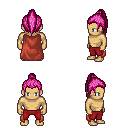
a pixel art fantasy rpg character, male body template, human, tanned skin, maroon cape, red pants, pink long topknot hairstyle, four views (front, back, left, right), 2x2 character sprite sheet, small pixel art, hard edges, no anti-aliasing